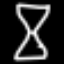
Label: hourglass